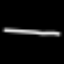
Label: line